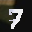
Label: 7